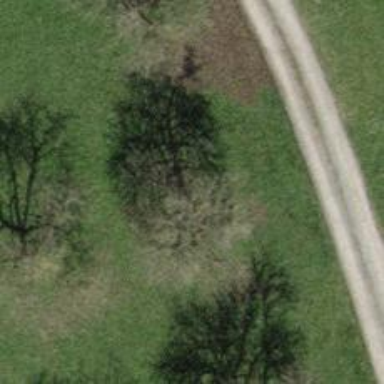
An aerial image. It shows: Single tag "natural: tree."